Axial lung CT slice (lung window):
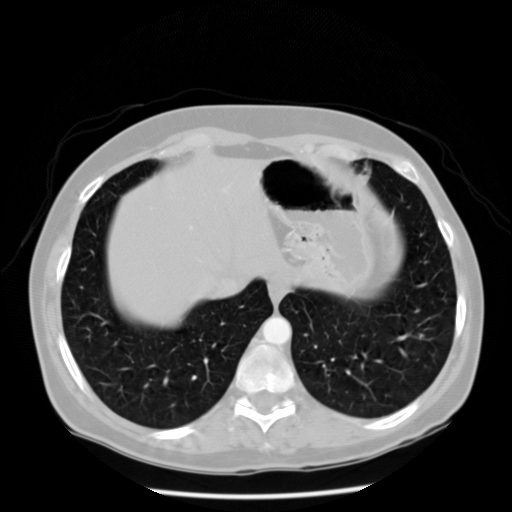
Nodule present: no